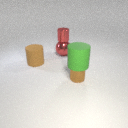
large brown rubber cylinder in front of large red metal sphere